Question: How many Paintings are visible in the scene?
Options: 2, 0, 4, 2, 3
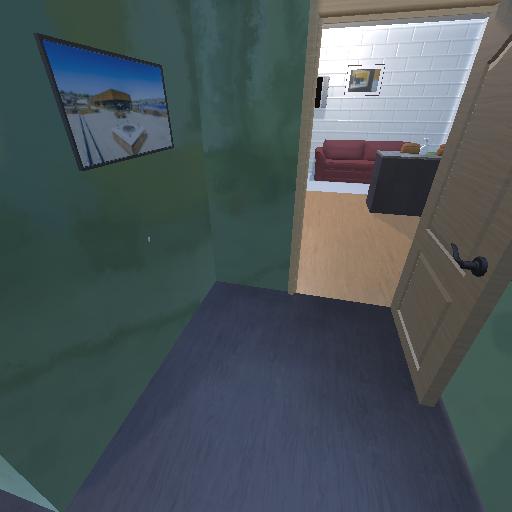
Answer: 2